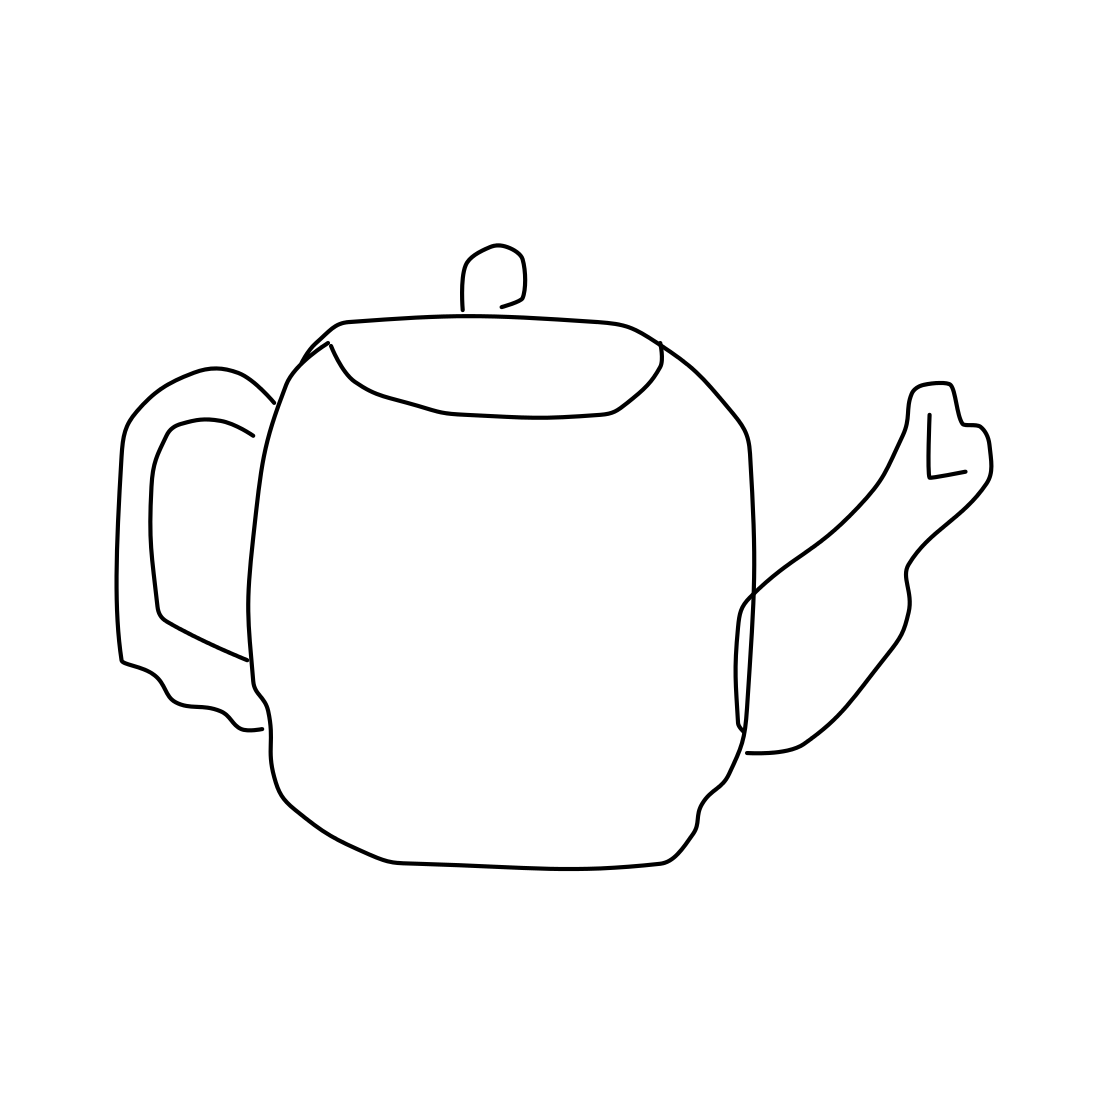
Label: teapot